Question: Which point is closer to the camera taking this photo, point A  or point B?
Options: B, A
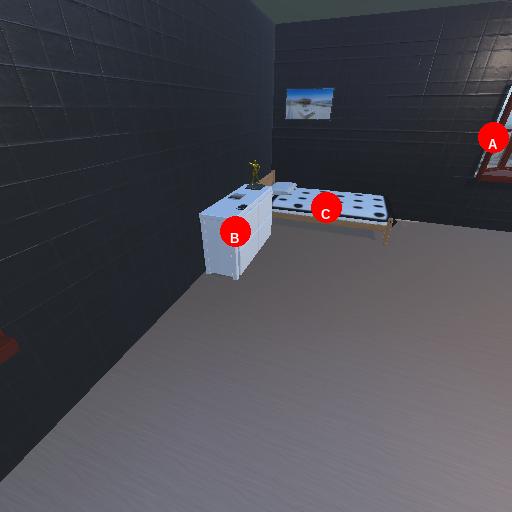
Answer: B